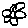
Label: flower